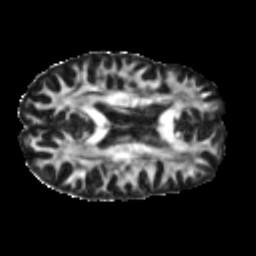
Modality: FA
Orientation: axial
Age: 46
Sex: male
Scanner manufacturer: siemens
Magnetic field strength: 3 T
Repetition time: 5 s
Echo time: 0.092 s